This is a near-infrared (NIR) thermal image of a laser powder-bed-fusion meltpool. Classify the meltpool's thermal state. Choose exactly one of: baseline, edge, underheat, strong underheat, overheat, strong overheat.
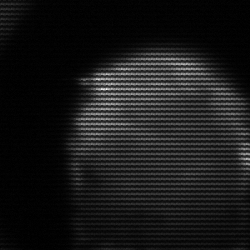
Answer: edge